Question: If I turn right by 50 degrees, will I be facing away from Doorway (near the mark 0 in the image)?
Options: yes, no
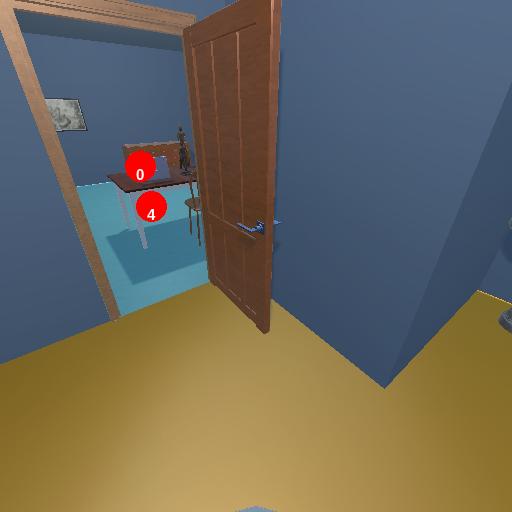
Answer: yes